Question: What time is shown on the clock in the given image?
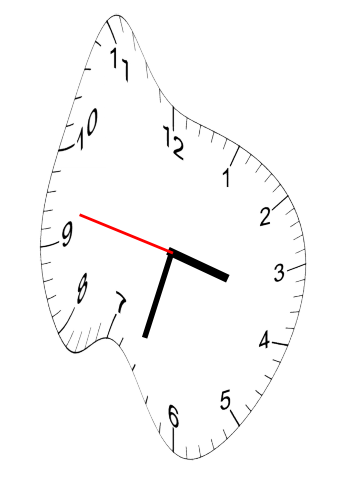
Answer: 03:32:47